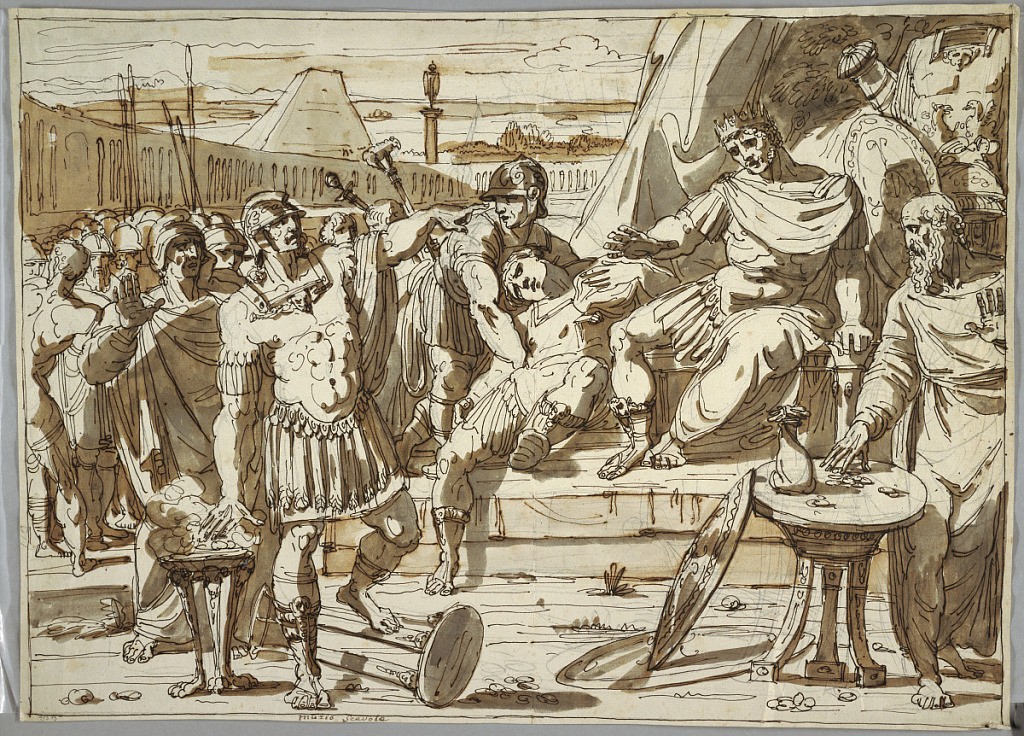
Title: Caius Mucius Scaevola and Porsena
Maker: Felice Giani, Italian, 1758–1823
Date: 1800–1820
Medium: Black chalk, pen and brown ink, brush and grey wash on cream laid paper
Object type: Drawing
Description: In an enormous courtyard, Mucius, in left foreground, thrusts his right hand into the flame of a brazier, while pointing with his left at Porsena who sits upon a throne. The stabbed officer, supported by a soldier, lies beside him, while a group of soldiers stands to the left, and the king's treasurer stands a table at right foreground.